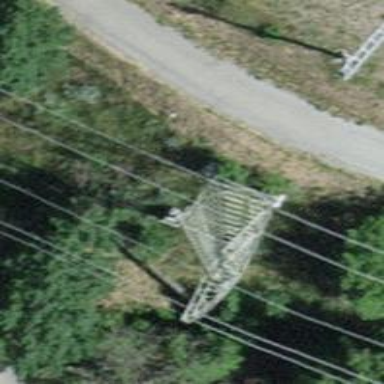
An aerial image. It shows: Towering power structure.